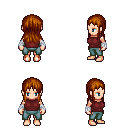
a pixel art fantasy rpg character, female body template, human, light skin, maroon sleeveless shirt, teal pants, brunette unkempt hairstyle, white cloth bandages, four views (front, back, left, right), 2x2 character sprite sheet, small pixel art, hard edges, no anti-aliasing